Question: I have a Joomla site. there is ip based authentication based on region. when it open from isrel it identify ip of israel region and pop up for authentication for username and password. except israel region it is not required authentication. so i want to remove that security.i mean i want to remove that pop up based authentication so every user can access my site. i have try find out module for this functionality but i cant able to find out. every suggestion is accepted.thanks
Please check below screenshot.

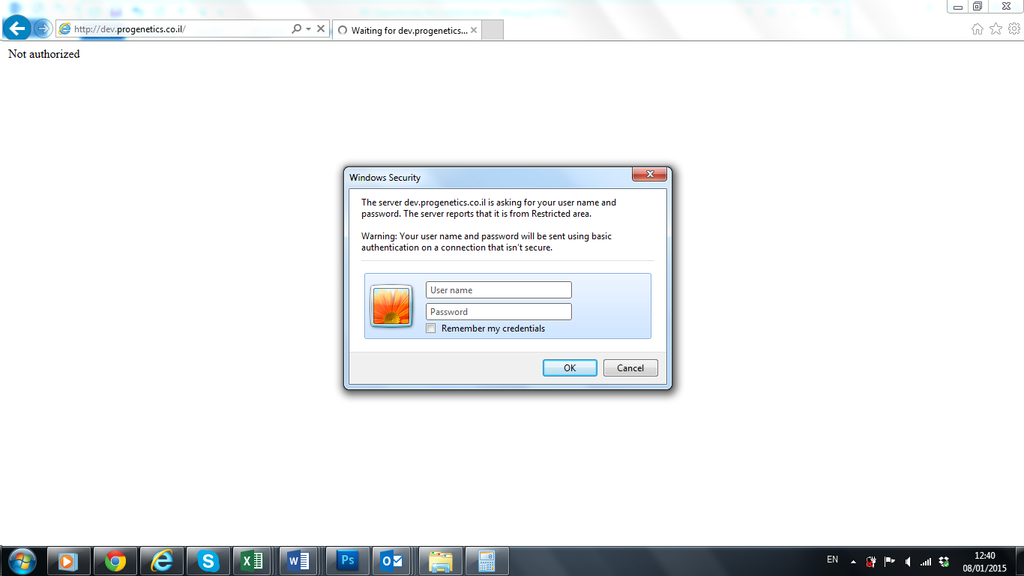
Answer: This is a "<URL>" request, generally it is set at the server level, not in the Joomla application level.
Sometimes it's configured in the '.htaccess' file (if you're using Apache) or it may be set in the servers Control Panel (e.g. 'cPanel').
If you can't find it in either of those places and haven't added a security module to your Joomla installation then I would recommend contacting your hosting provider.